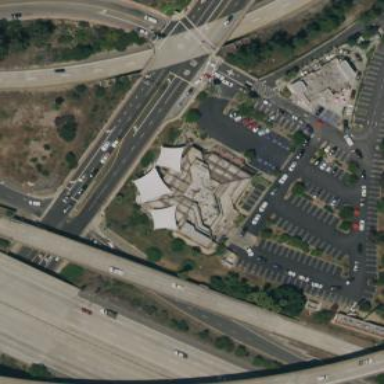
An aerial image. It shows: Commercial building housing restaurant.